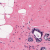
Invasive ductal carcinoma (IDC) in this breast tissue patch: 0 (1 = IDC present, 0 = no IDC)